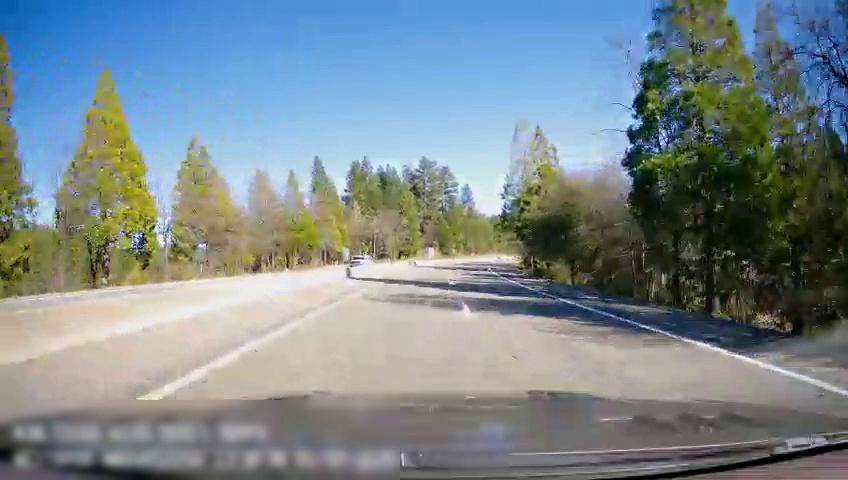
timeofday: Day
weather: Sunny
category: Drivable Space
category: Drivable Space
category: Vehicles | Truck
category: Lanes | Current Lane
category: Lanes | Current Lane
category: Lanes | Alternate Lane